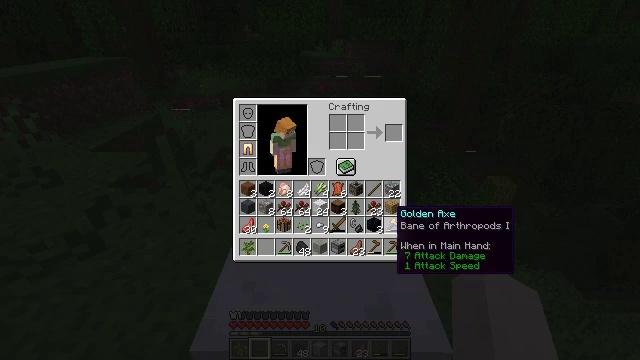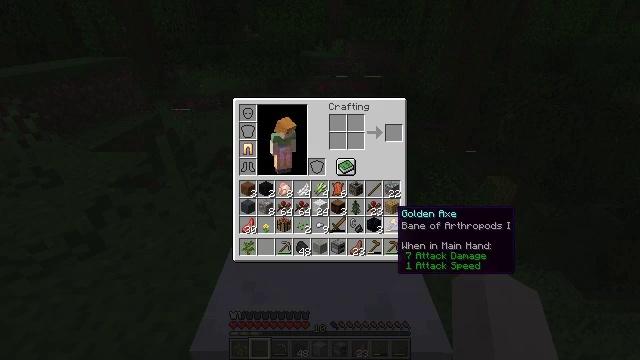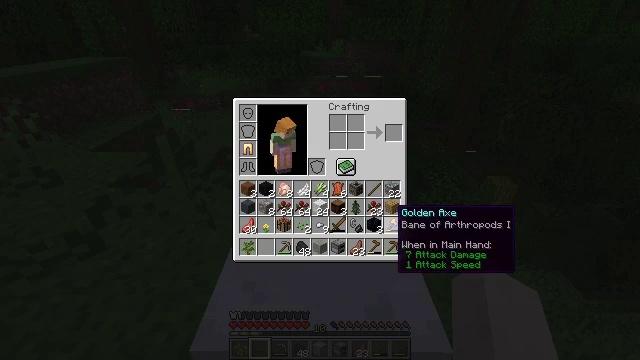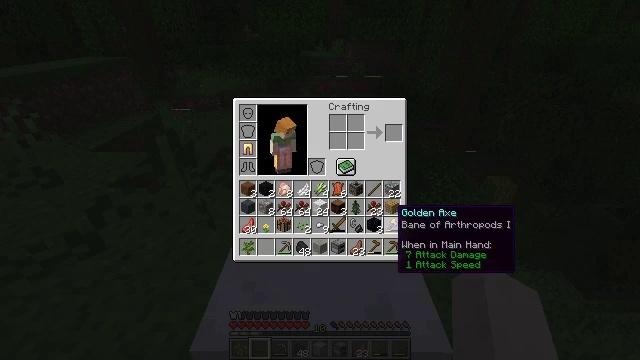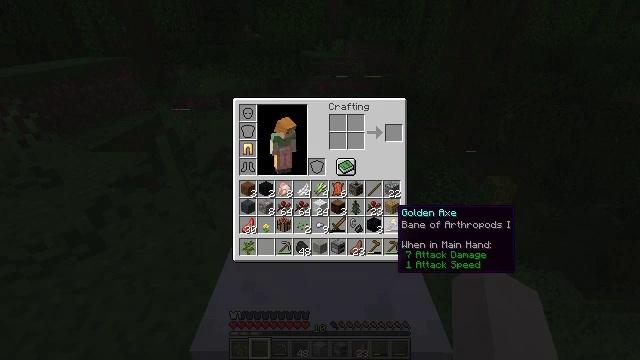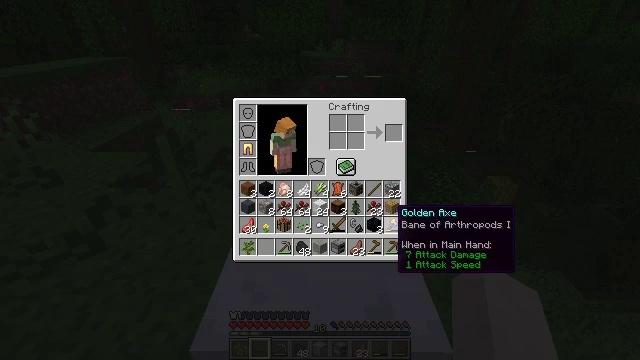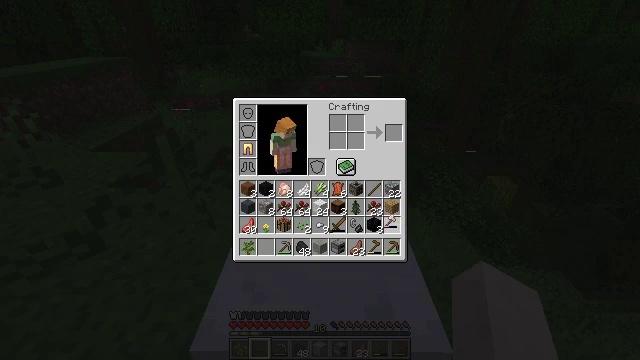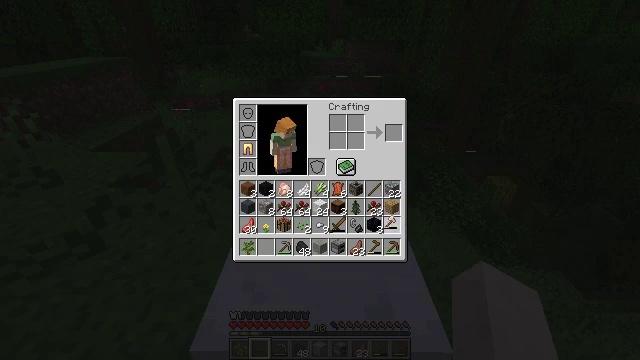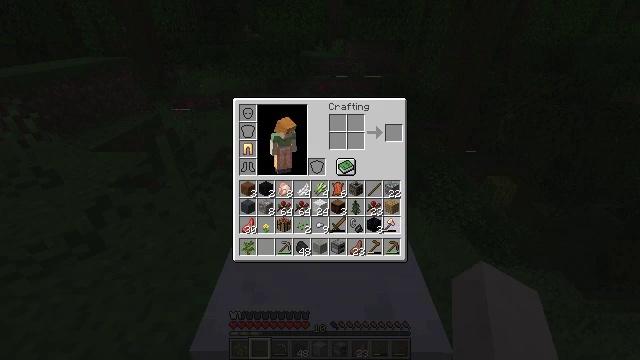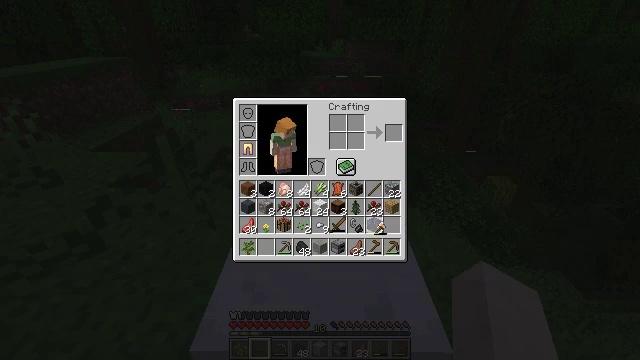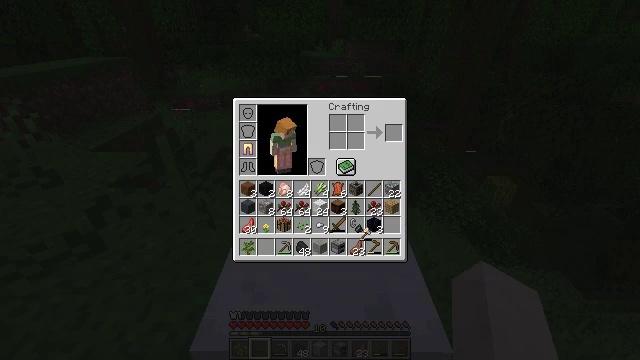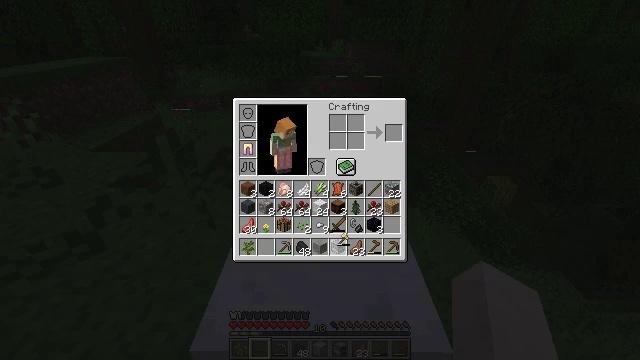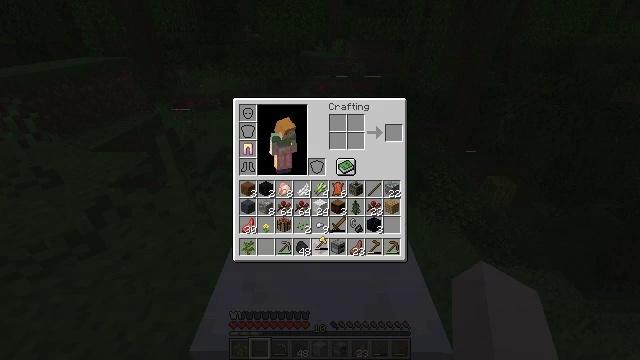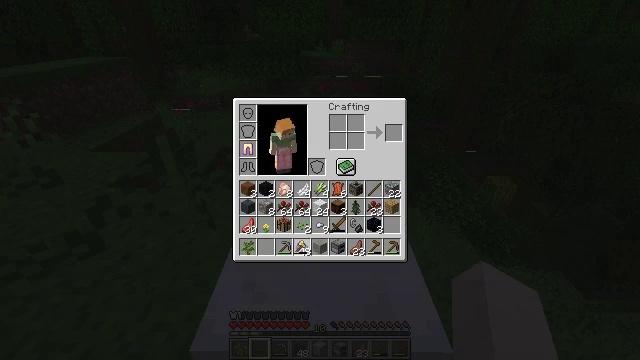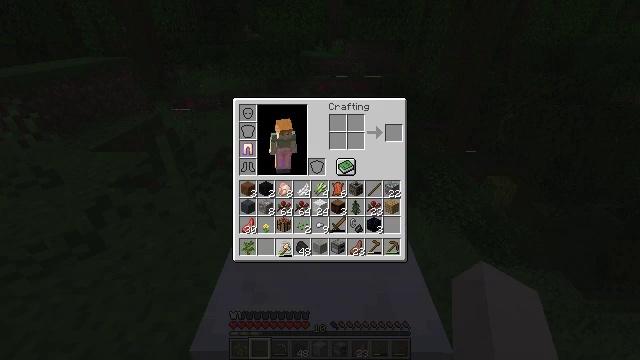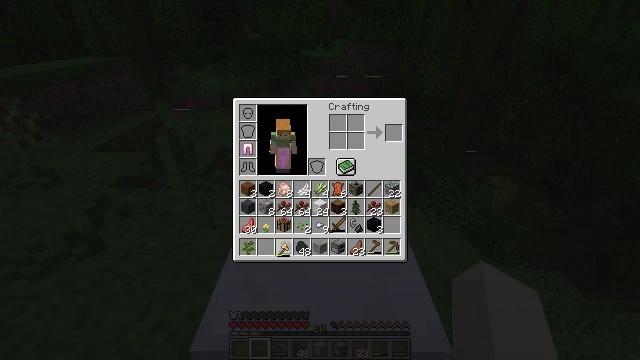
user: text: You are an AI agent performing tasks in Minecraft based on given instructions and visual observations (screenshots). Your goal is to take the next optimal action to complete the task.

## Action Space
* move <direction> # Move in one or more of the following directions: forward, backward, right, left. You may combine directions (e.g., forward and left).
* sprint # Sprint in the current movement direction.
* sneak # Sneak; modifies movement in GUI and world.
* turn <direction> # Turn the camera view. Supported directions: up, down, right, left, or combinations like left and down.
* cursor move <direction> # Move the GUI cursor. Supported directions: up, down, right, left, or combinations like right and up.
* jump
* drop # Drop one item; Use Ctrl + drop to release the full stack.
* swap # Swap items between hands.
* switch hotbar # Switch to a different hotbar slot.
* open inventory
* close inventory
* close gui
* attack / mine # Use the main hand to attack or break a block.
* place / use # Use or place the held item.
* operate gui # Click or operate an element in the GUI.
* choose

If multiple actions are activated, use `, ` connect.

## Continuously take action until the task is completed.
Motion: motion action
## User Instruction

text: Remove the white bed from its place.
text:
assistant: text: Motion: no_op
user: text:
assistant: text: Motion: no_op
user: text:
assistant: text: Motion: no_op
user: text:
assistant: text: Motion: no_op
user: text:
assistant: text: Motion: no_op
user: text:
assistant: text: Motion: operate gui
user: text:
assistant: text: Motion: operate gui
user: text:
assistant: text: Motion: operate gui
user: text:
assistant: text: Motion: cursor move left
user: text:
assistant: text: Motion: cursor move left
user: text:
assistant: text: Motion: cursor move left
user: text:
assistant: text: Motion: cursor move left
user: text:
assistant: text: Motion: cursor move left
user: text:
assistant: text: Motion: cursor move left
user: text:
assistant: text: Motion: no_op
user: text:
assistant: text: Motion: no_op
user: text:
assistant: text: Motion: no_op
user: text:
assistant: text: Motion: no_op
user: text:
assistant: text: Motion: cursor move left
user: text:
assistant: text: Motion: no_op
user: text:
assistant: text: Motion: no_op
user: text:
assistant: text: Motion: no_op
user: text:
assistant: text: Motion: no_op
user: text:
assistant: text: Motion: no_op
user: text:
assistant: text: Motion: no_op
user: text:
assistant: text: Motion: no_op
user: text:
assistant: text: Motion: no_op
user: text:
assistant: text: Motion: no_op
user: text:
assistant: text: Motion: no_op
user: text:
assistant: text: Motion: no_op